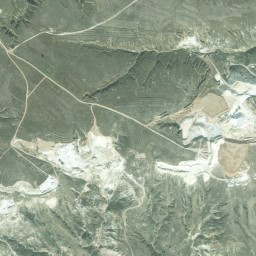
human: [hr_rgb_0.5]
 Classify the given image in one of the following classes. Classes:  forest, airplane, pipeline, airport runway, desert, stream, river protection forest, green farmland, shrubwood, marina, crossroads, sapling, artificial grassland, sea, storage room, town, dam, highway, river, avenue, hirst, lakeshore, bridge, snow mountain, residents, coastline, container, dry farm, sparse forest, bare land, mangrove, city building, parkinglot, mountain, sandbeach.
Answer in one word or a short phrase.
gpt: mountain